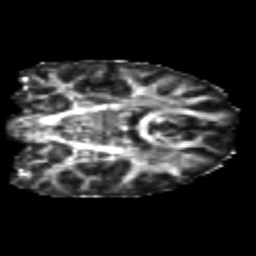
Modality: FA
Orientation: coronal
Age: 21
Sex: female
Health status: healthy
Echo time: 0.074 s